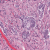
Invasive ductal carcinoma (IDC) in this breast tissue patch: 1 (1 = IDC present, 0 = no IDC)